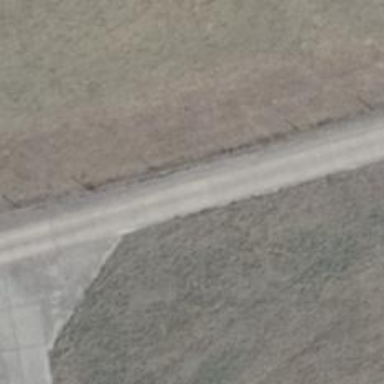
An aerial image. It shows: Concrete service road